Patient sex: M
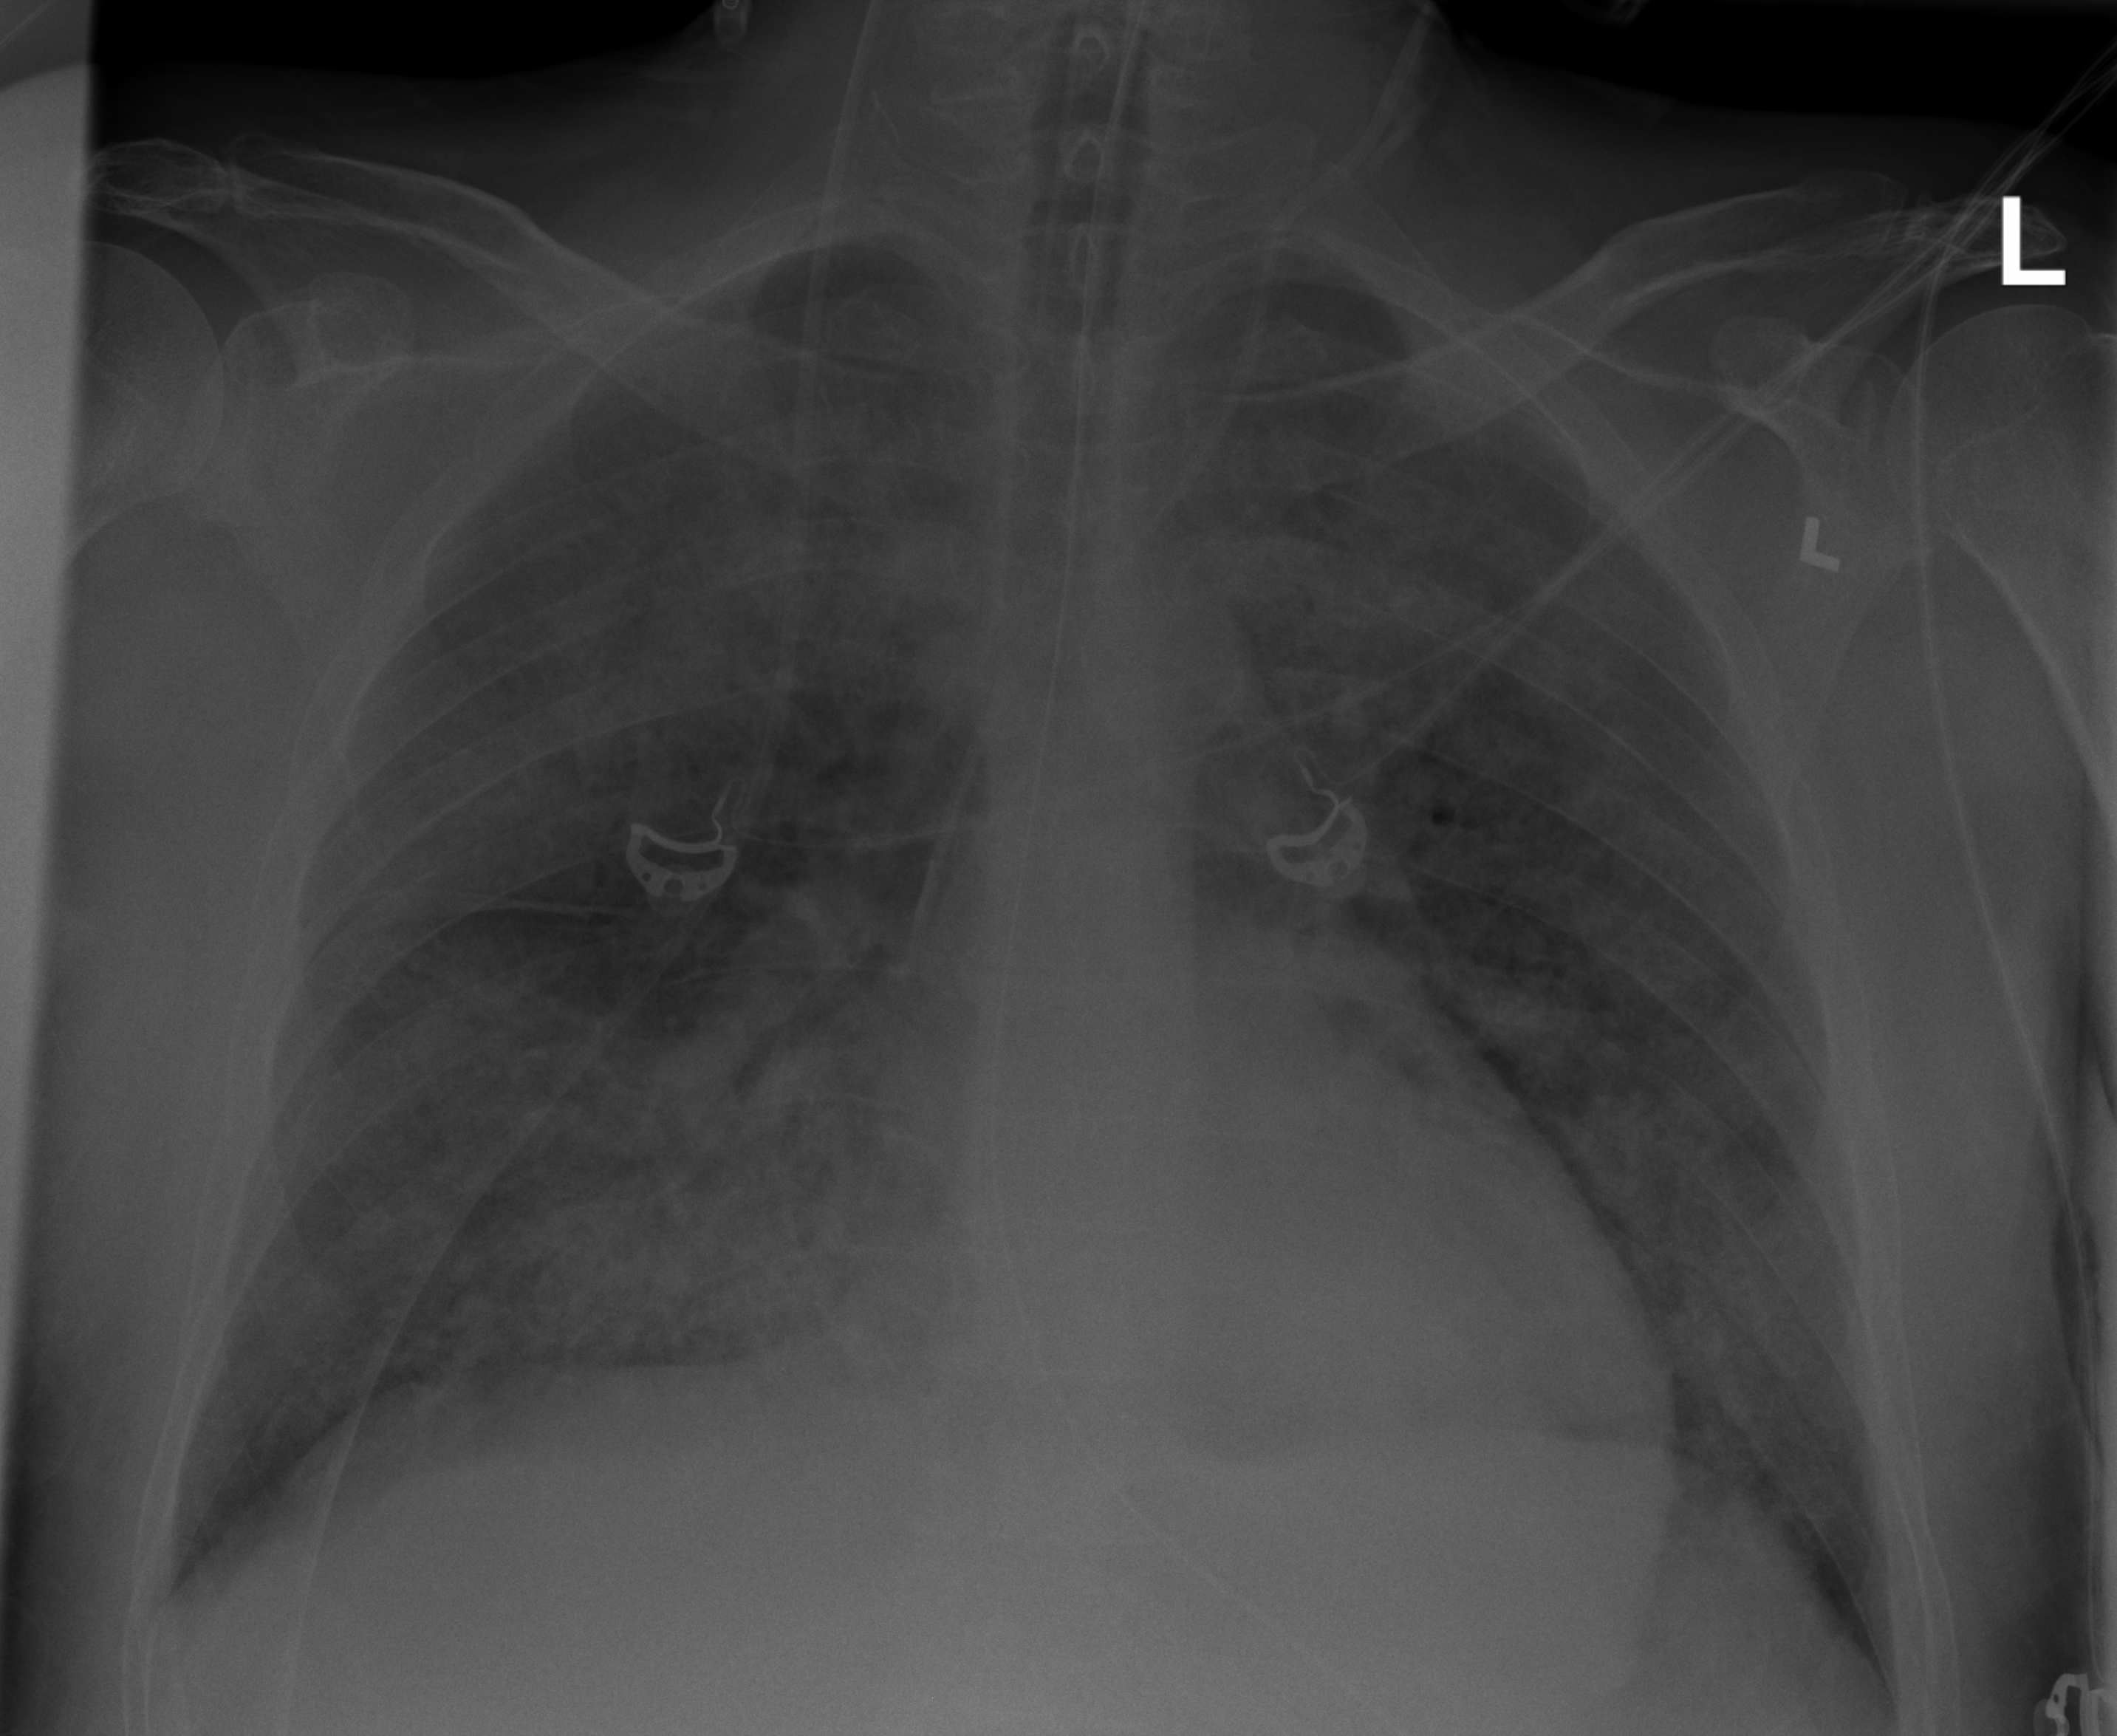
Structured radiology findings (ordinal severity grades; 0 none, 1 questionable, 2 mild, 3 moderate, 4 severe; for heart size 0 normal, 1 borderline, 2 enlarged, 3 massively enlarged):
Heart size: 0
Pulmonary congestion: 4
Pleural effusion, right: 0
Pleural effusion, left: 0
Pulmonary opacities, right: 3
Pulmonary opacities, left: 3
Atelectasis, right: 3
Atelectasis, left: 3